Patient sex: M
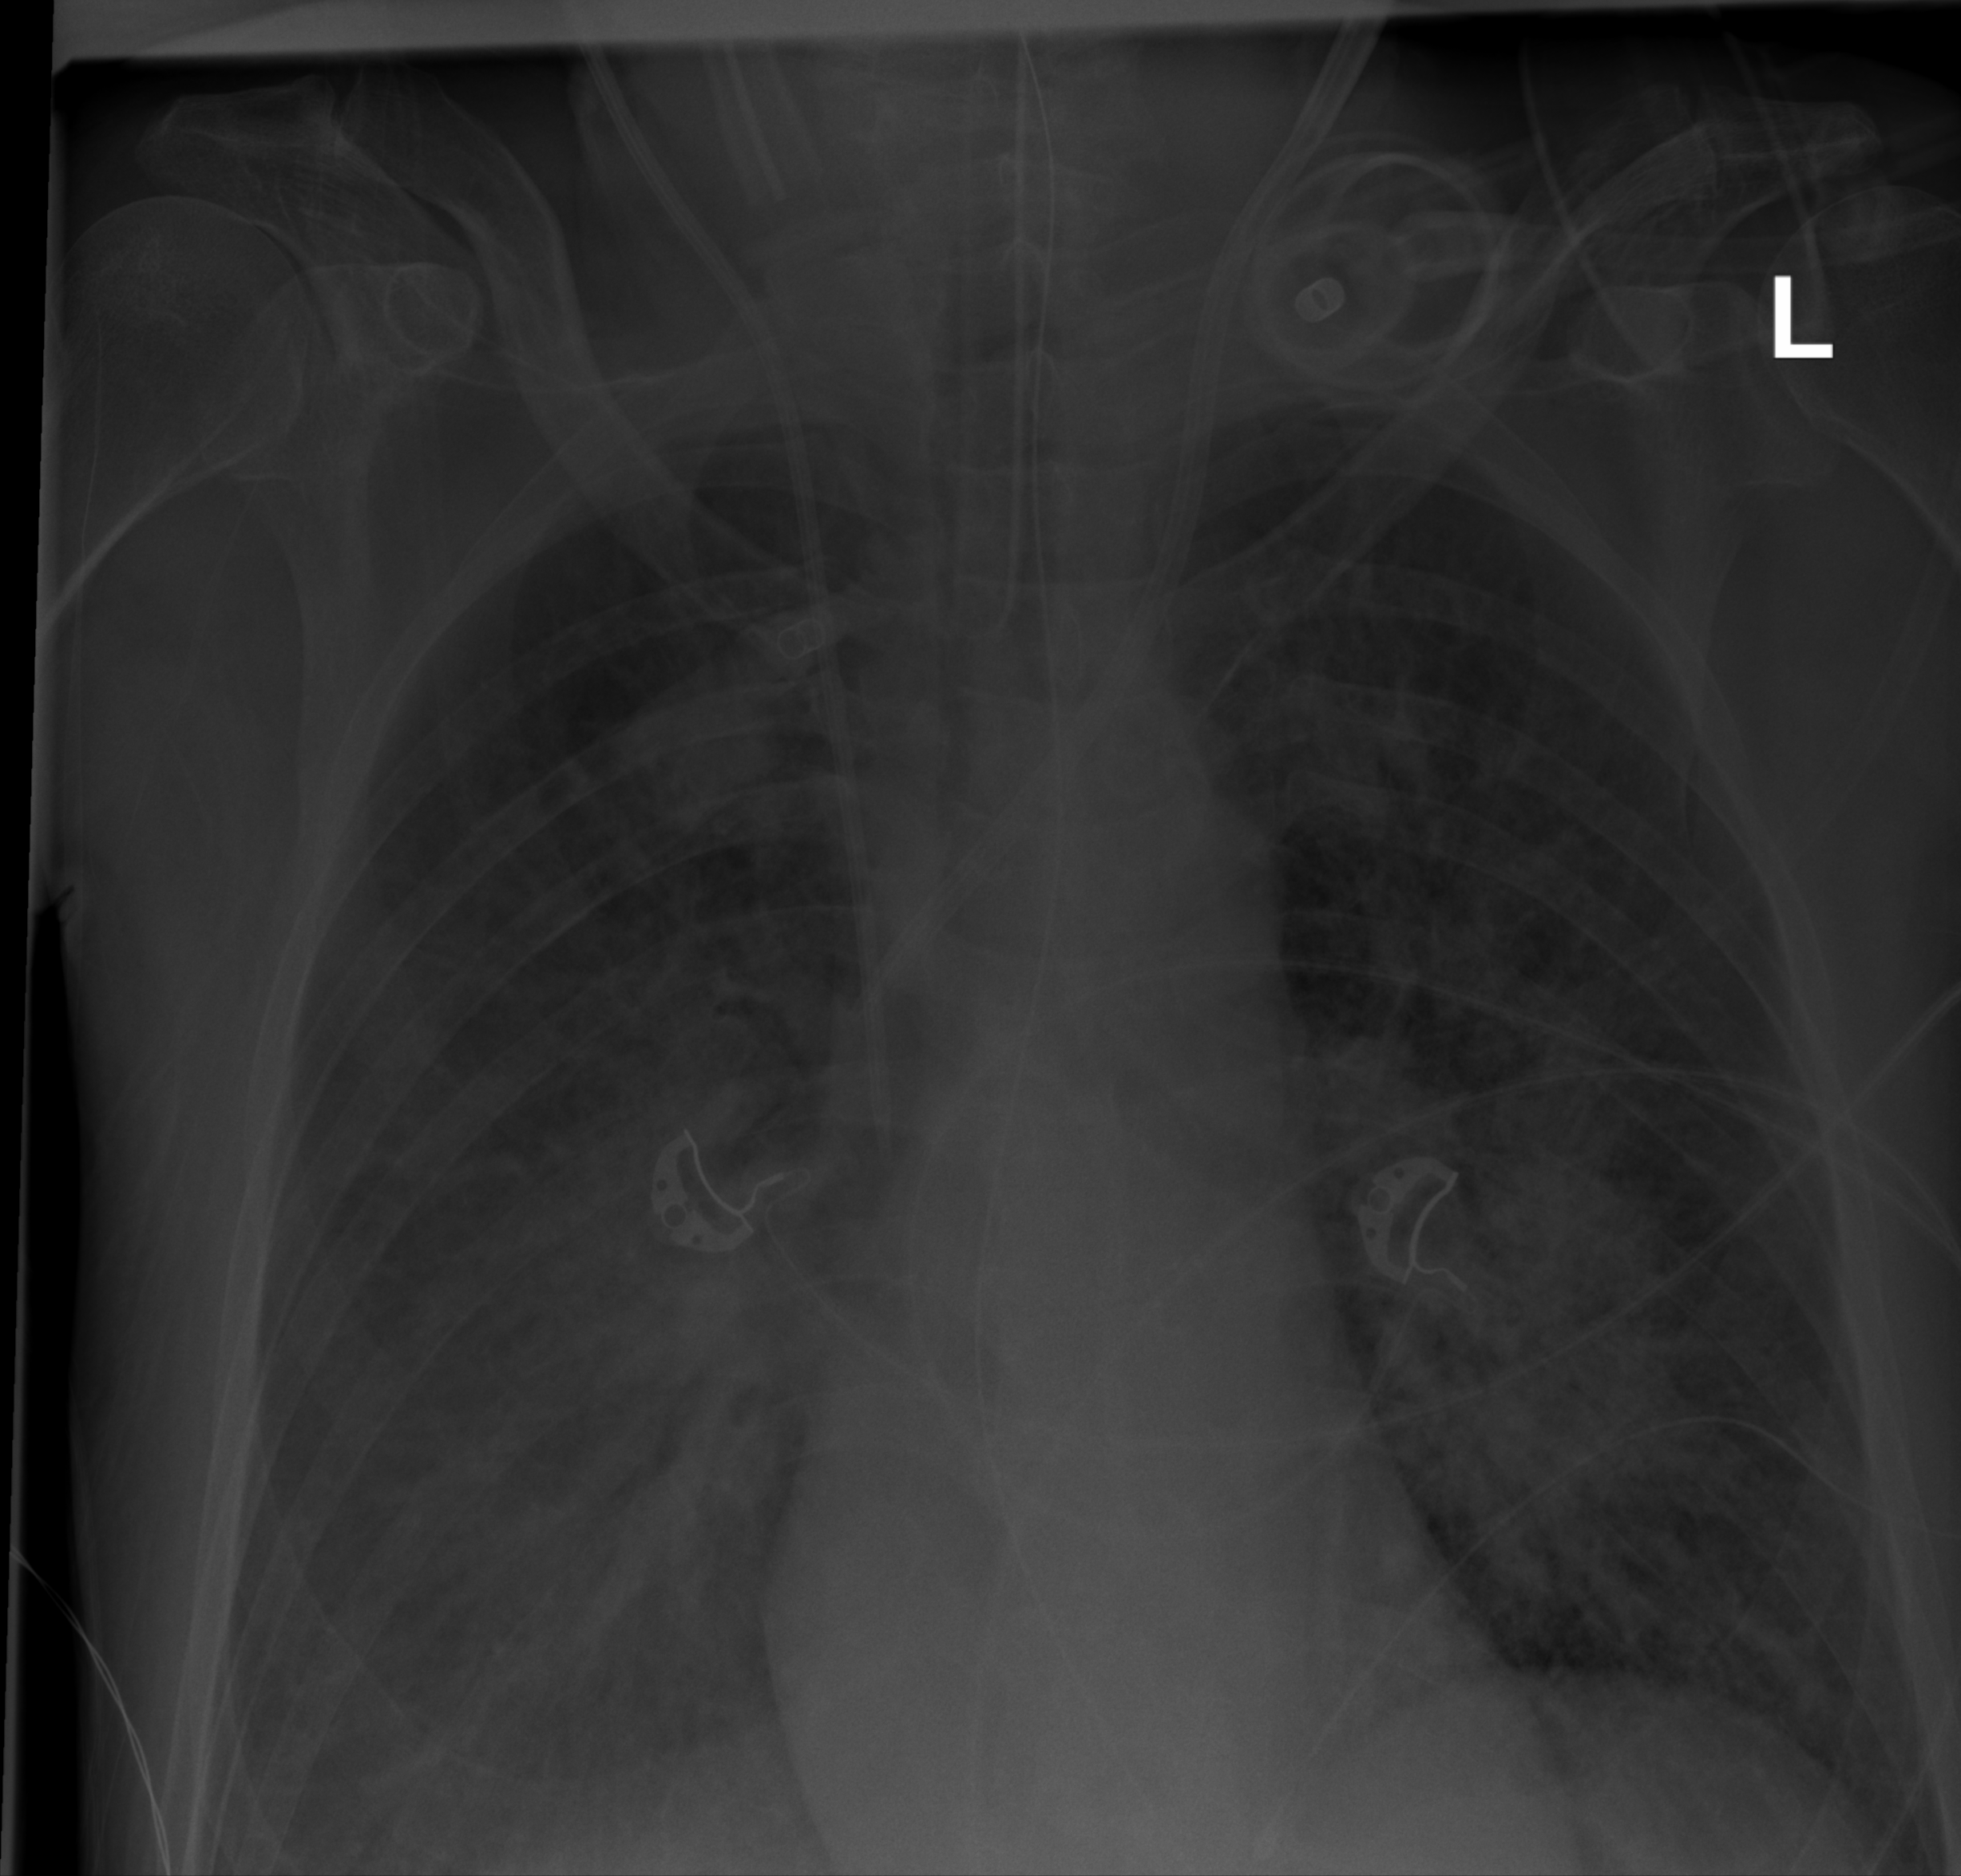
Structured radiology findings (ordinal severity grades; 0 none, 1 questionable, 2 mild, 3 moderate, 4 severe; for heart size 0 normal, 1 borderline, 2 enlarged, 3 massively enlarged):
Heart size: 0
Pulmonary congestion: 3
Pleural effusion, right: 2
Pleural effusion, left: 2
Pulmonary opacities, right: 3
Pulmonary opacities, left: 3
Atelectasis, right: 2
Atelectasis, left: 2